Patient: sex M, age 75
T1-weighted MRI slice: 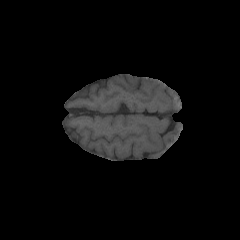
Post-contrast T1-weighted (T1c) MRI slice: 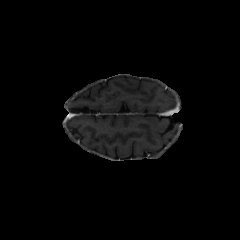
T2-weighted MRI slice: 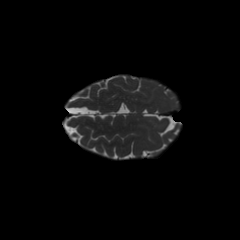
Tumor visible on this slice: no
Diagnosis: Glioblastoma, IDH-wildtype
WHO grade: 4